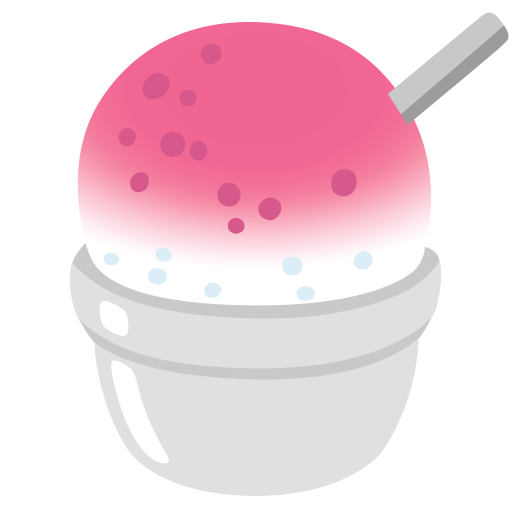
Emoji: 🍧